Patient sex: F
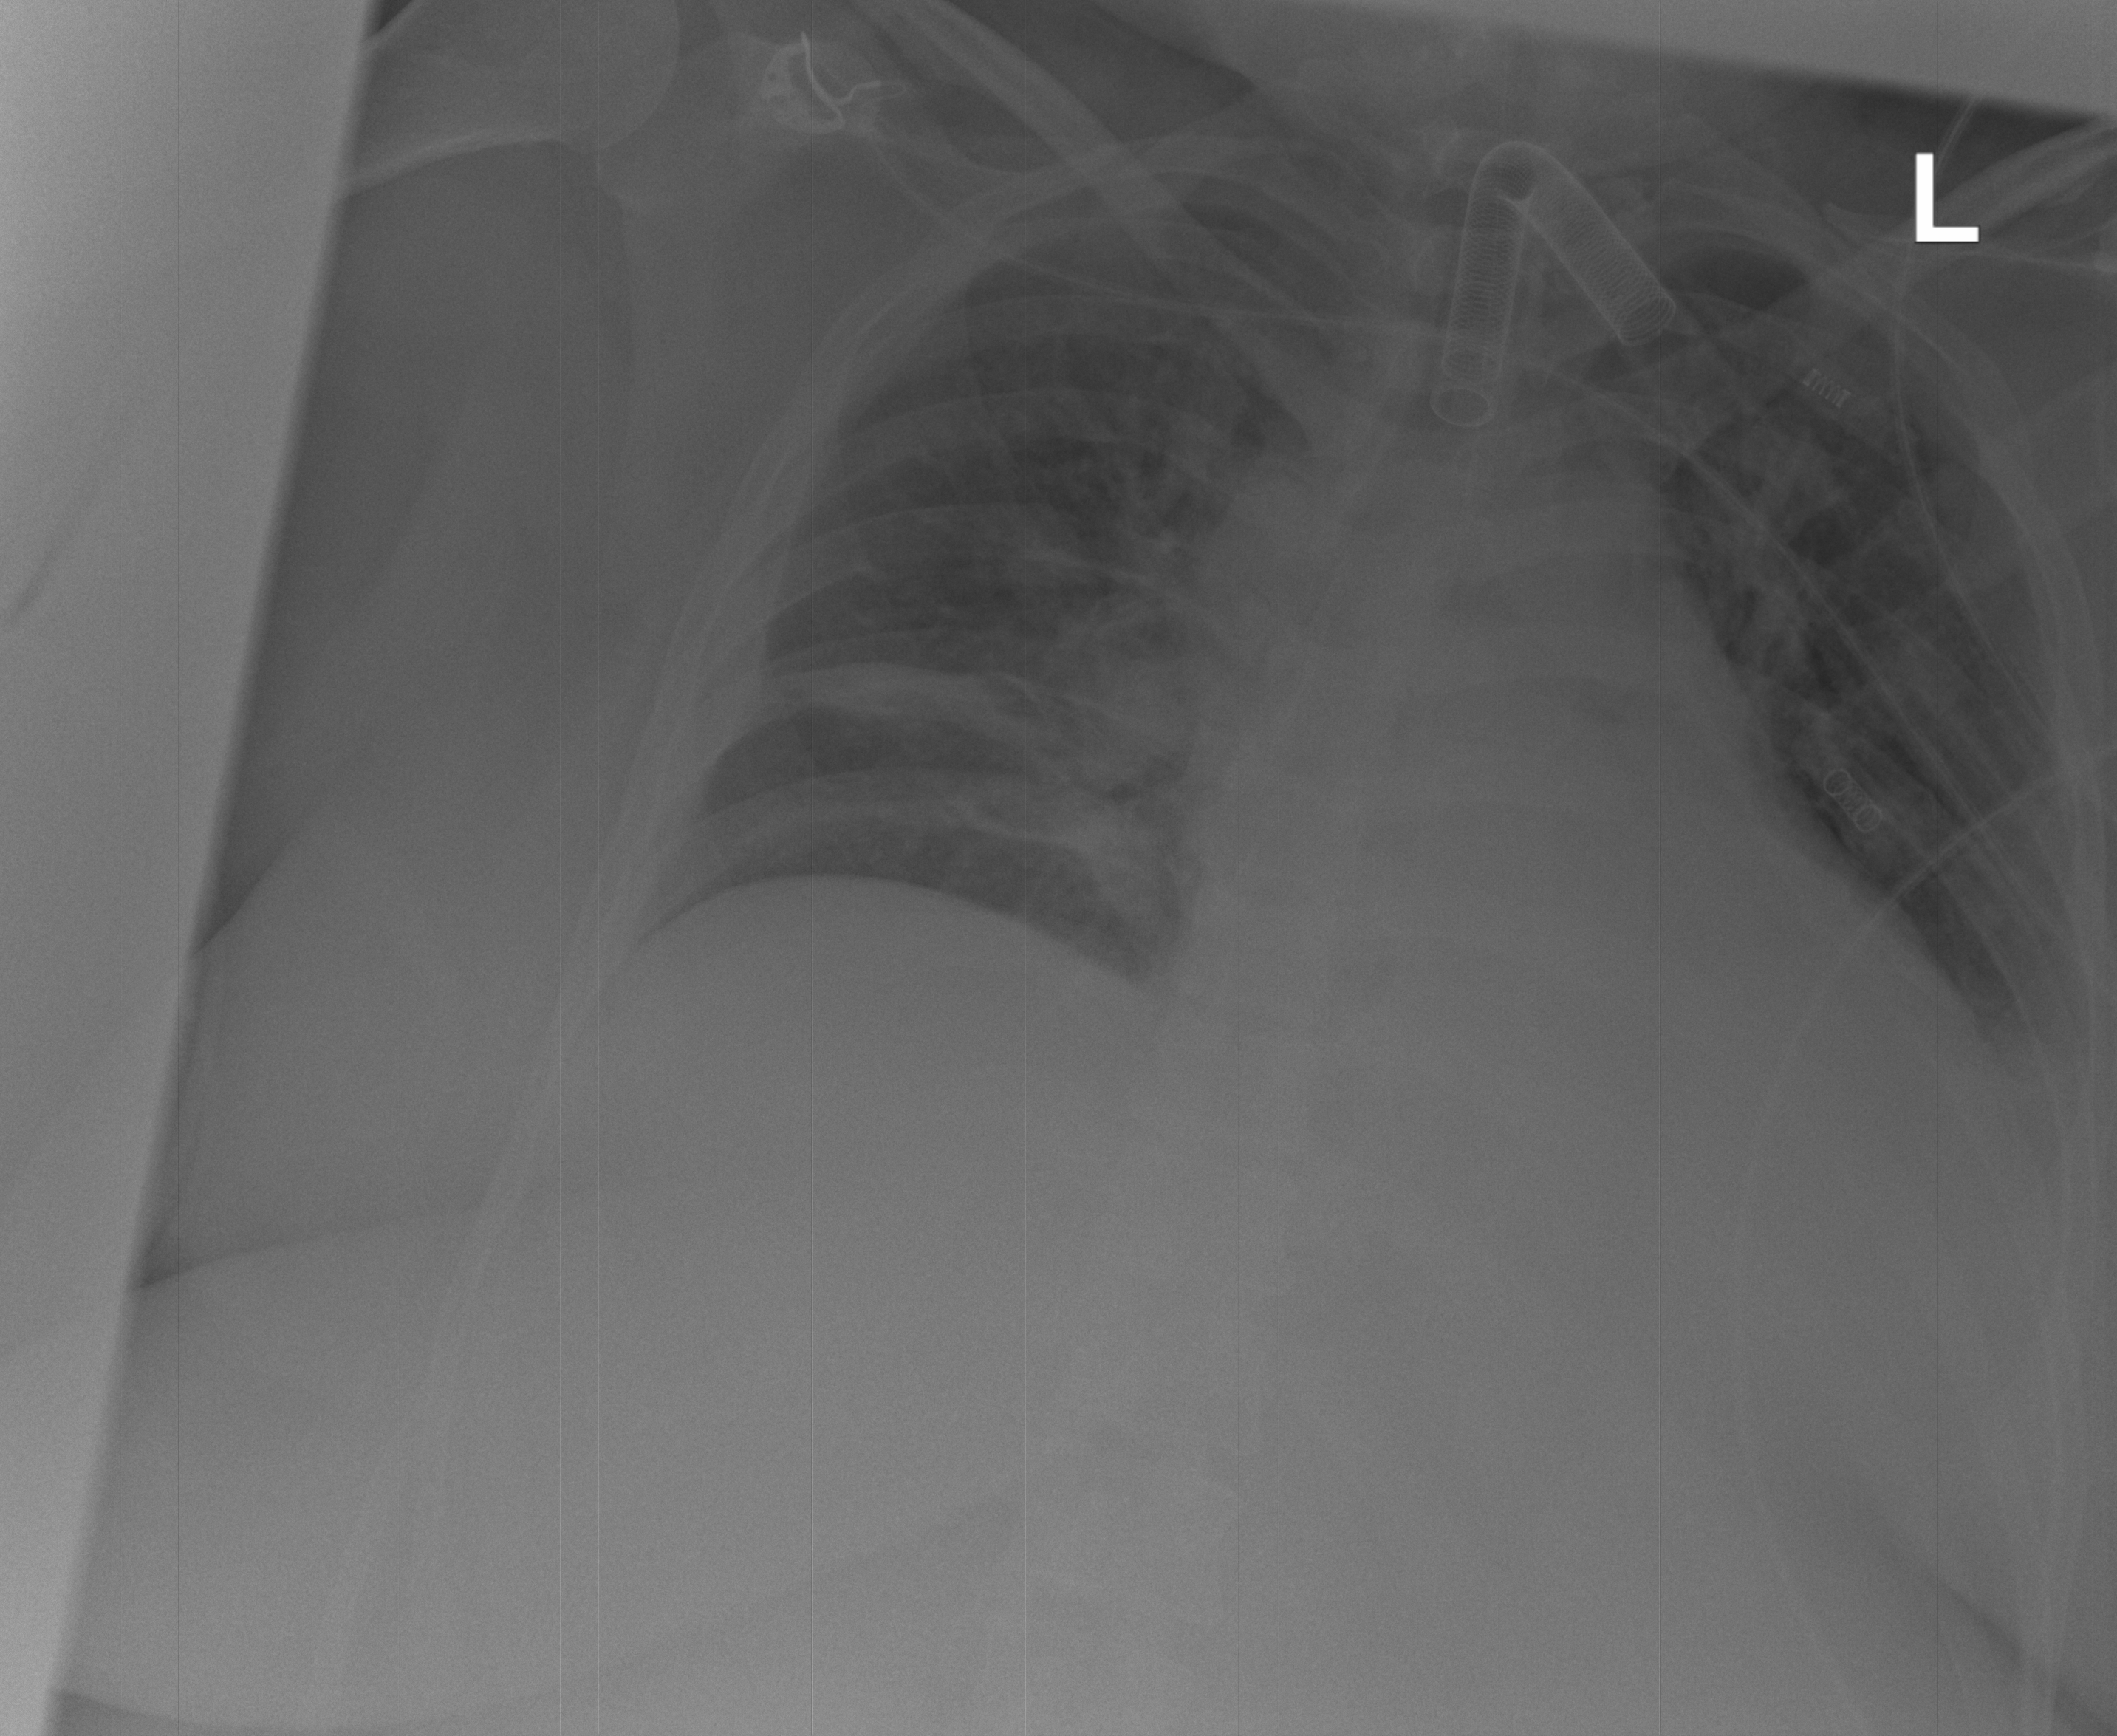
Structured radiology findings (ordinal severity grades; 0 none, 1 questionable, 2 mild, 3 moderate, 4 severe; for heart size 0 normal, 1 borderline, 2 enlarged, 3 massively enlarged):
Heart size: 2
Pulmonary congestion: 2
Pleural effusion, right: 0
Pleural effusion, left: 2
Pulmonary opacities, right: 1
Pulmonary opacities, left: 1
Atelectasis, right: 3
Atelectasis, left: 2